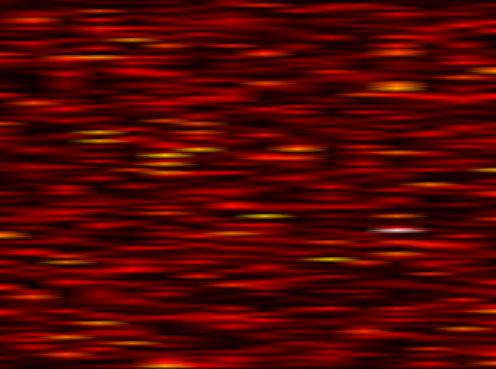
Label: FOFDM